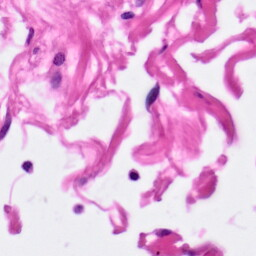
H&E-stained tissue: Pancreatic